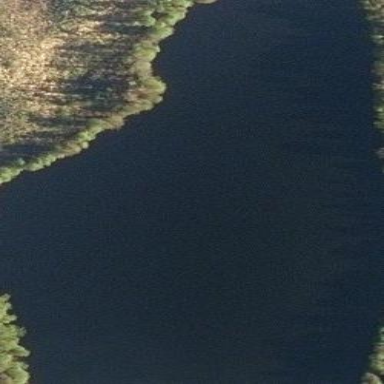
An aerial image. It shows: Serene lake surrounded by nature.